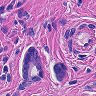
Metastatic tissue present: yes